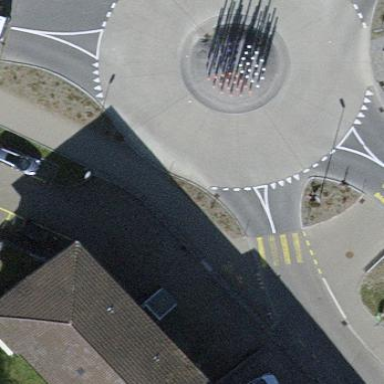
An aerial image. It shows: Residential road featuring roundabout with trolley wires.